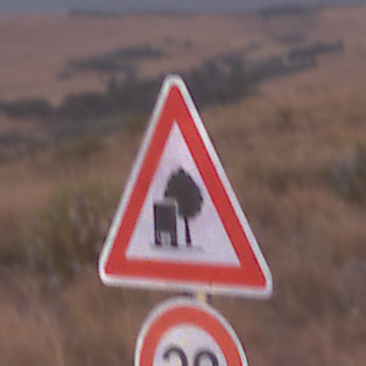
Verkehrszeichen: UnzureichendesLichtraumprofil
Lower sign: Geschwindigkeit30
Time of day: SunriseSunset
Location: Outdoor (Nature)
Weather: PartlyCloudy
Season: NotSpecified
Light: Natural